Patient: sex M, age 34
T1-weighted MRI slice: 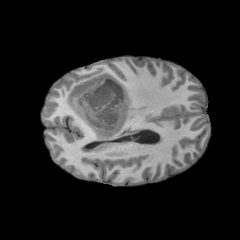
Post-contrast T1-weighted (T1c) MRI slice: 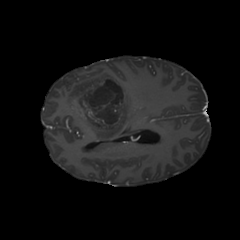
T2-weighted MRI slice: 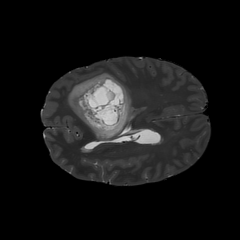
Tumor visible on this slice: yes
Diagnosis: Astrocytoma, IDH-mutant
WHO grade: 4